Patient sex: M
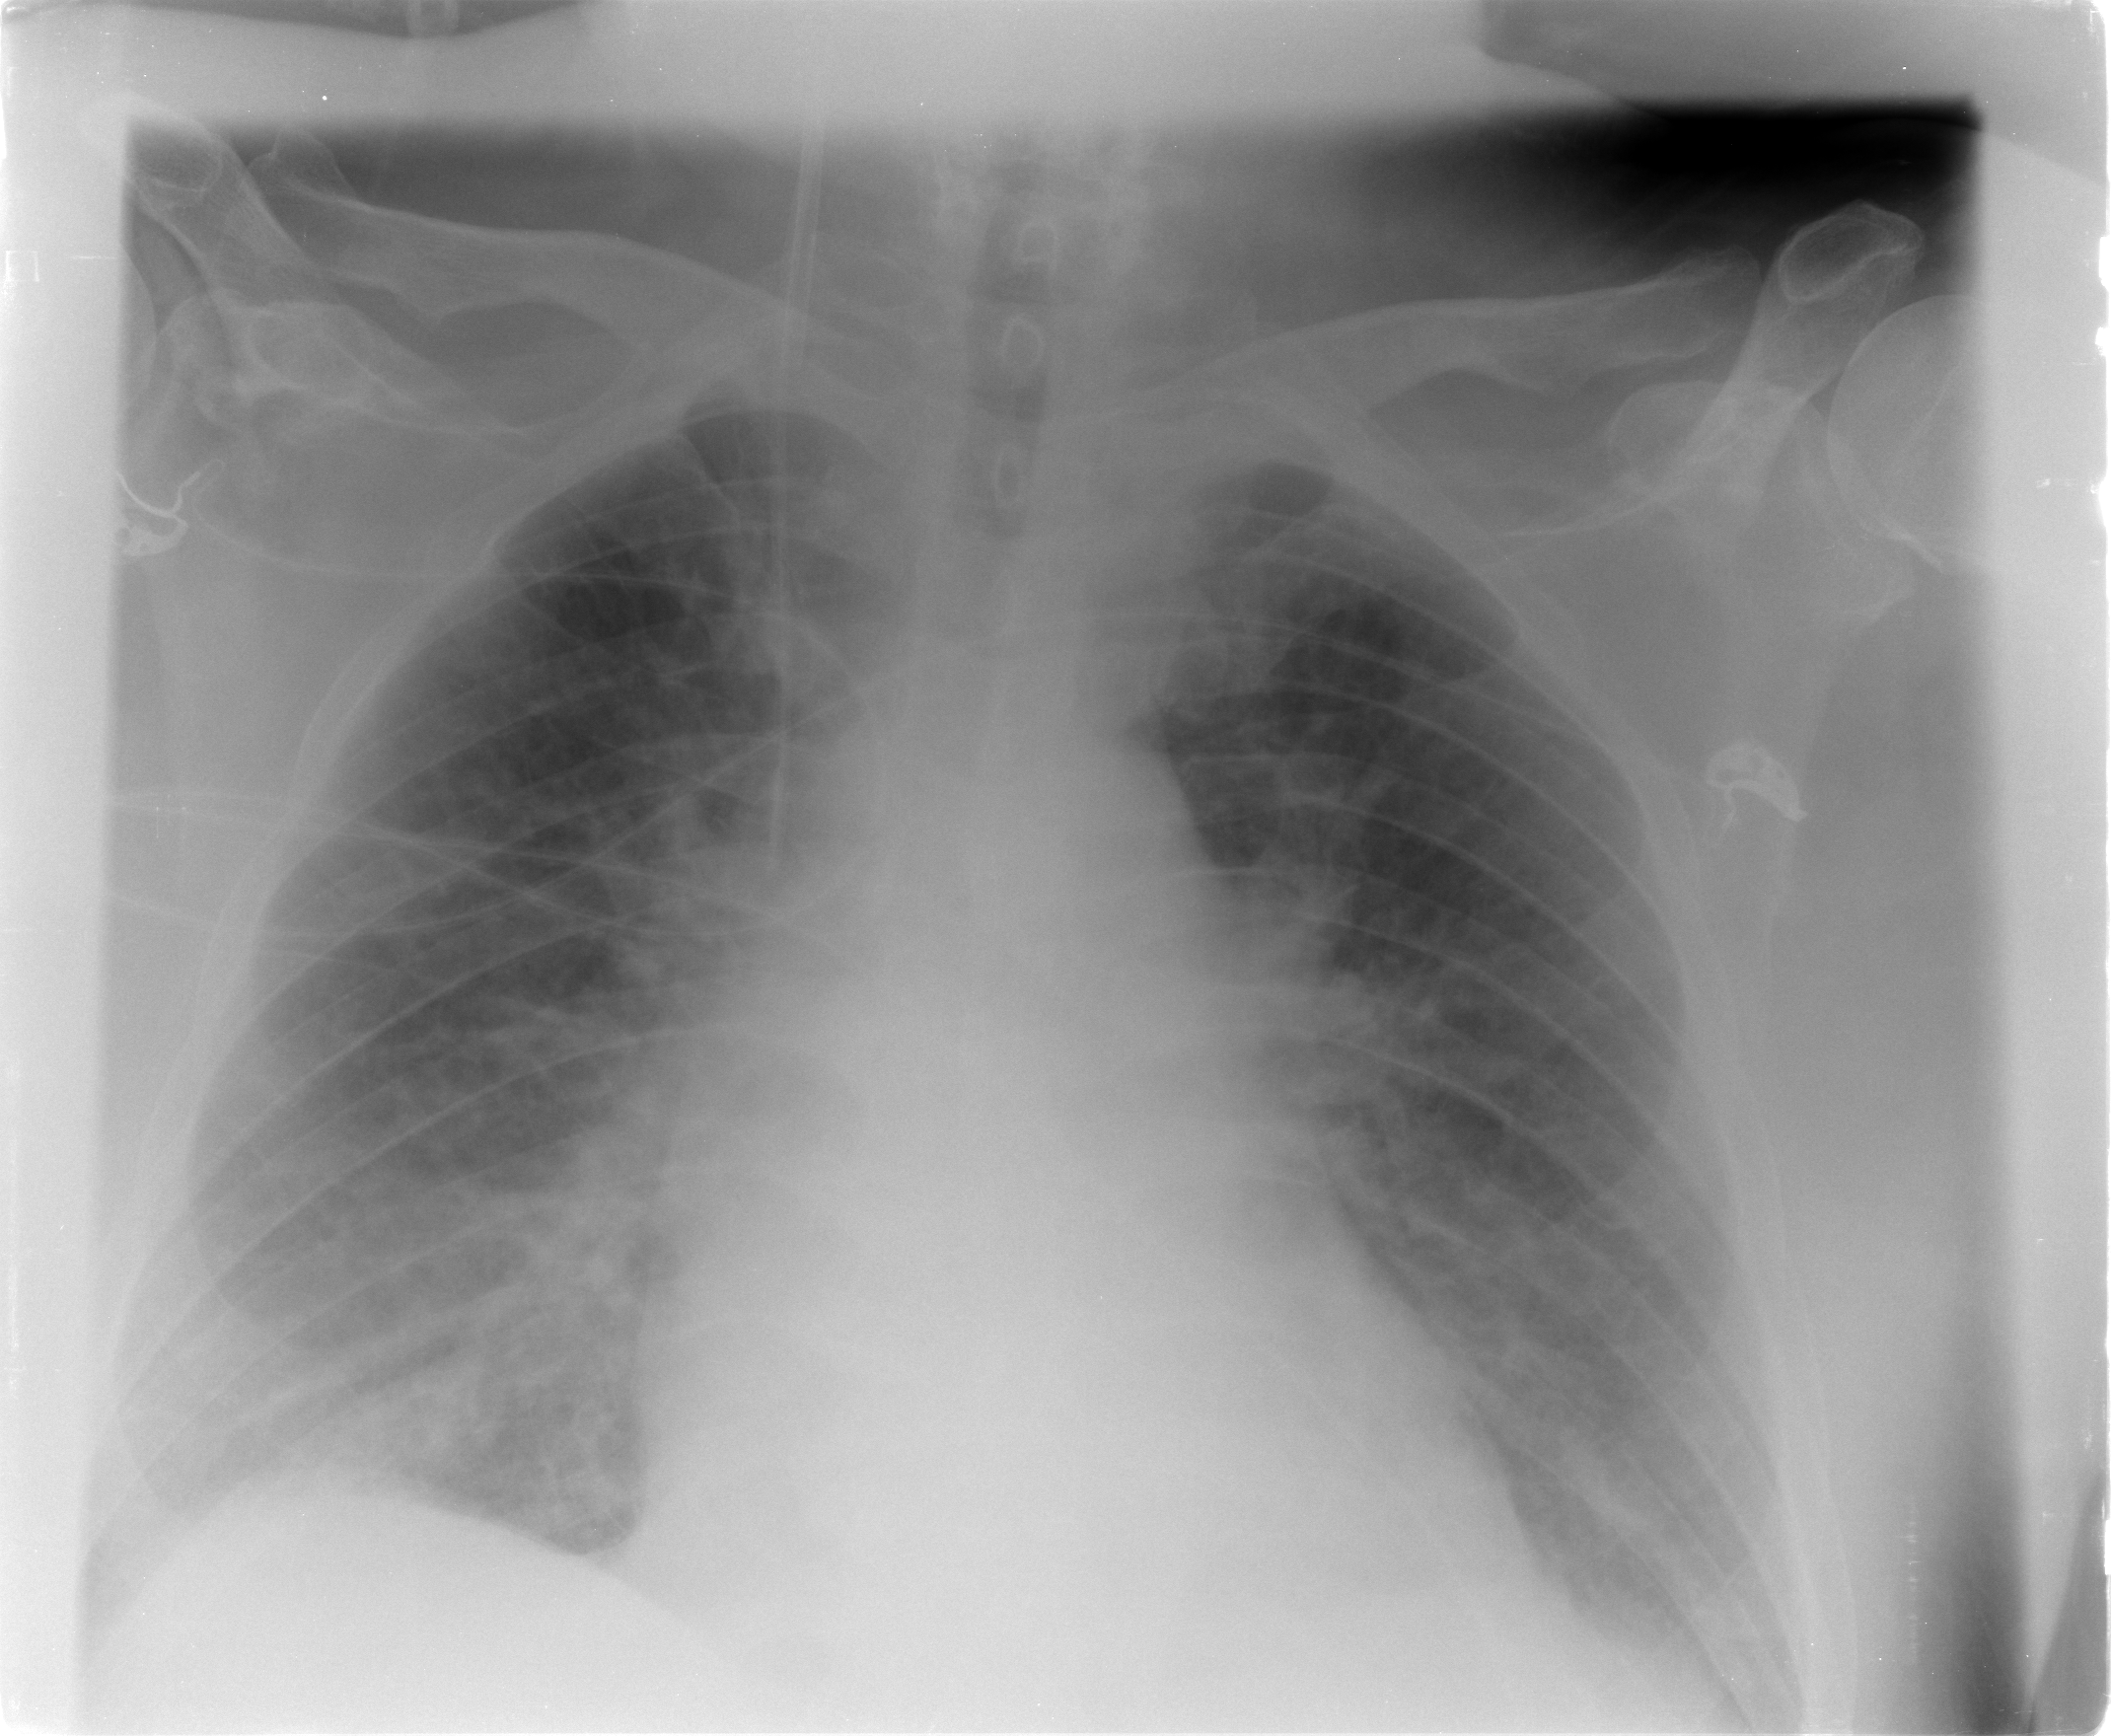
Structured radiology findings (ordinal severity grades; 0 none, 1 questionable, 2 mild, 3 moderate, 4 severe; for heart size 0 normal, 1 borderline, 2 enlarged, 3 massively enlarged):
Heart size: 0
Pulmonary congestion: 2
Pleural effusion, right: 1
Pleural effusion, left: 1
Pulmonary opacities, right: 2
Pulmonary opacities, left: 2
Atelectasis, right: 2
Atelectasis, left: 2